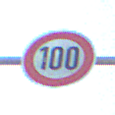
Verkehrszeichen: Geschwindigkeit100
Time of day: Midday
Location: Outdoor (Nature)
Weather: Clear
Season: NotSpecified
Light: Natural